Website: apple
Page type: account-selection
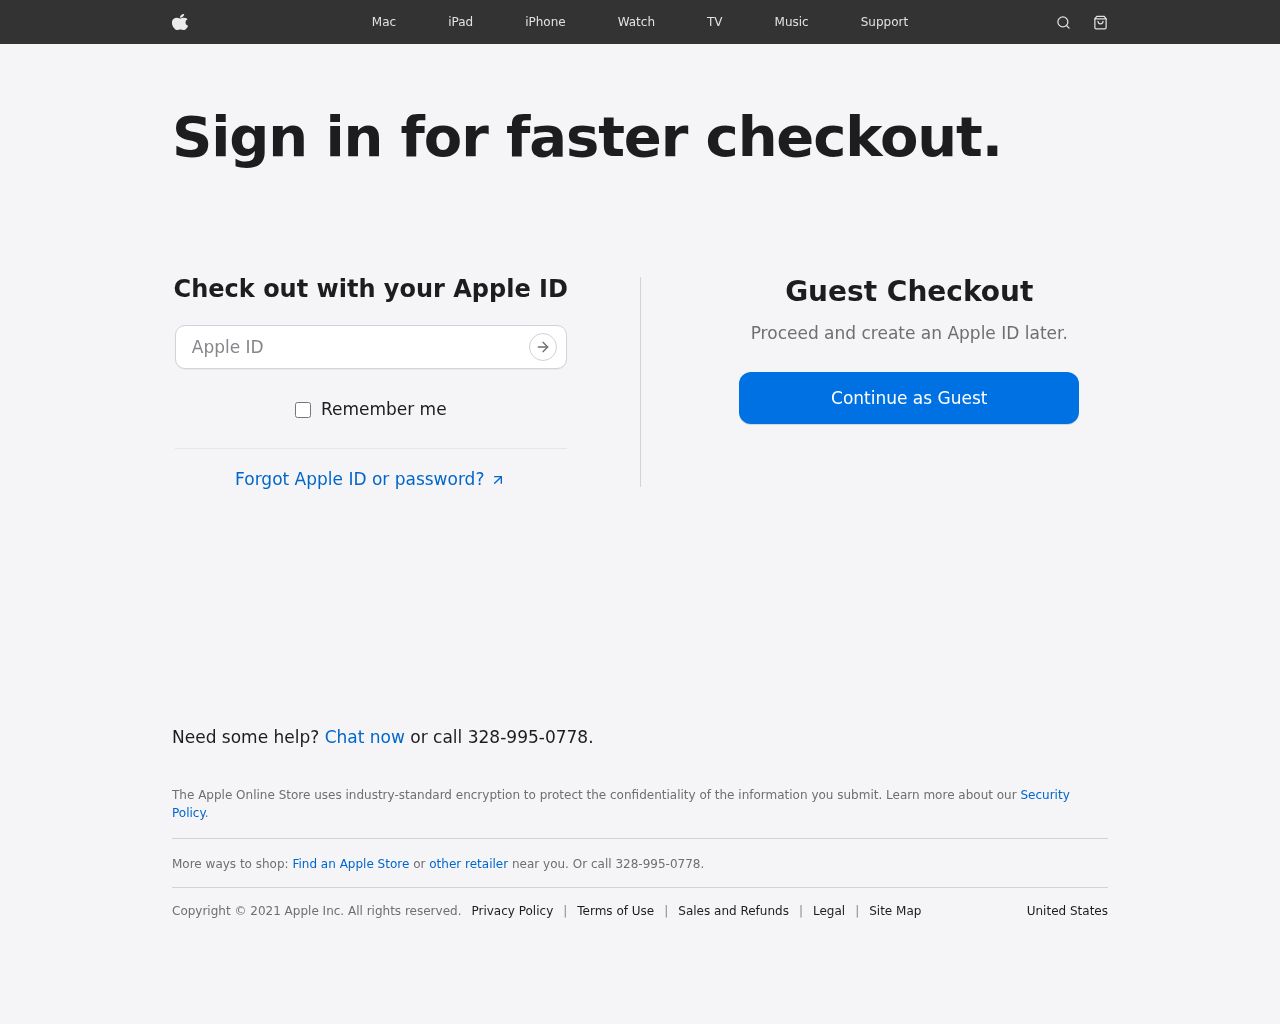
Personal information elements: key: PII_LOGIN_USERNAME
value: jackie.parks